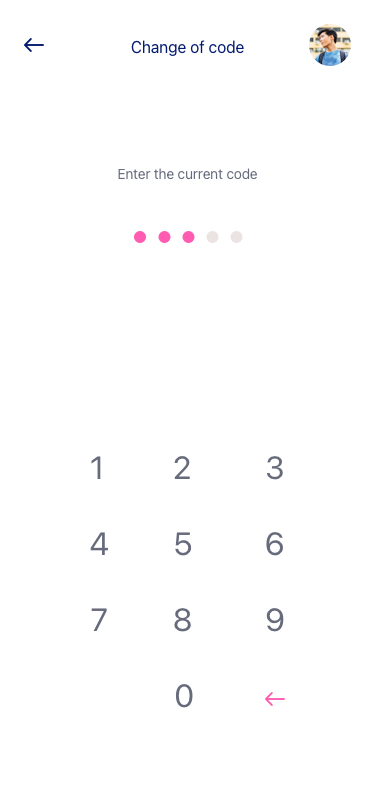
Text in this UI design:
Enter the current code
1
2
3
4
5
6
7
8
0
9